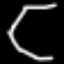
Label: octagon